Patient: sex M, age 61
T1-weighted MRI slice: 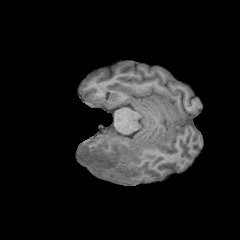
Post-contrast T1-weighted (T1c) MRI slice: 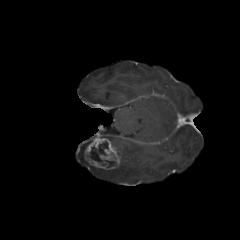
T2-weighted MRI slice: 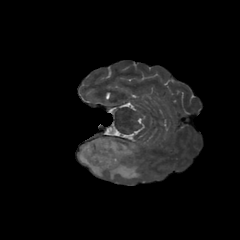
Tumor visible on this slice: yes
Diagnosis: Glioblastoma, IDH-wildtype
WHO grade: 4